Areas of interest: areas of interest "Industrial"
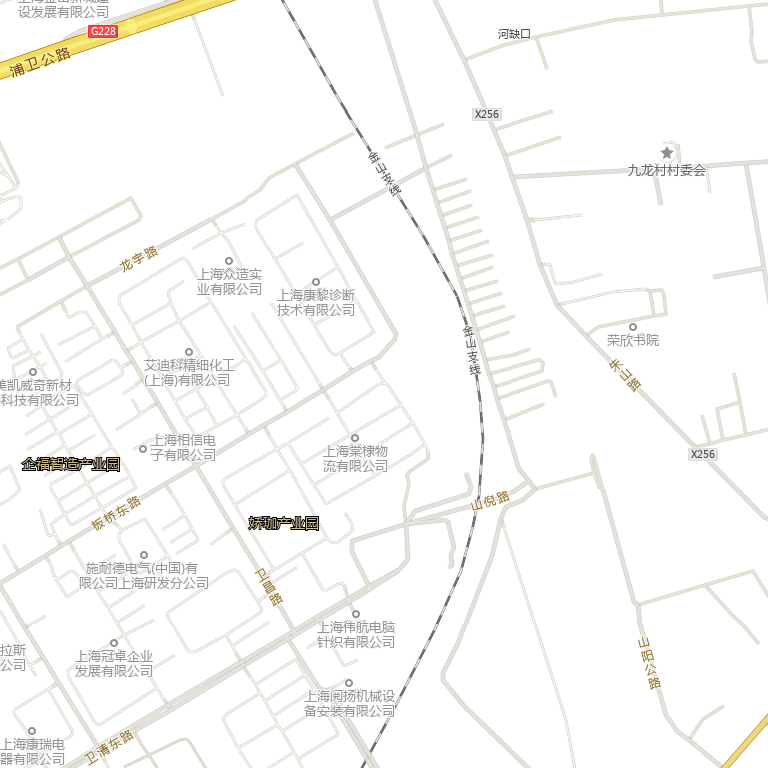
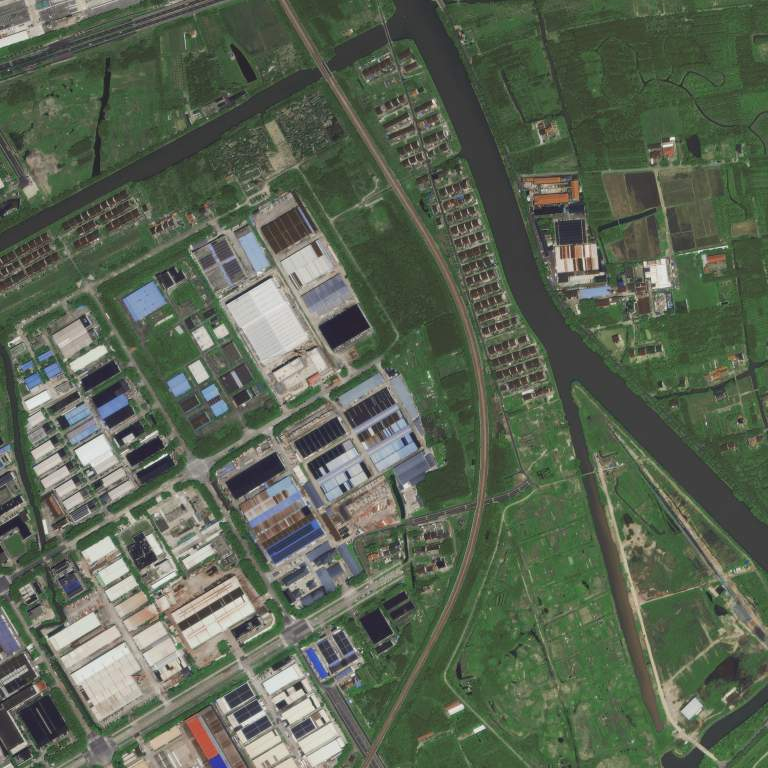